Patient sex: M
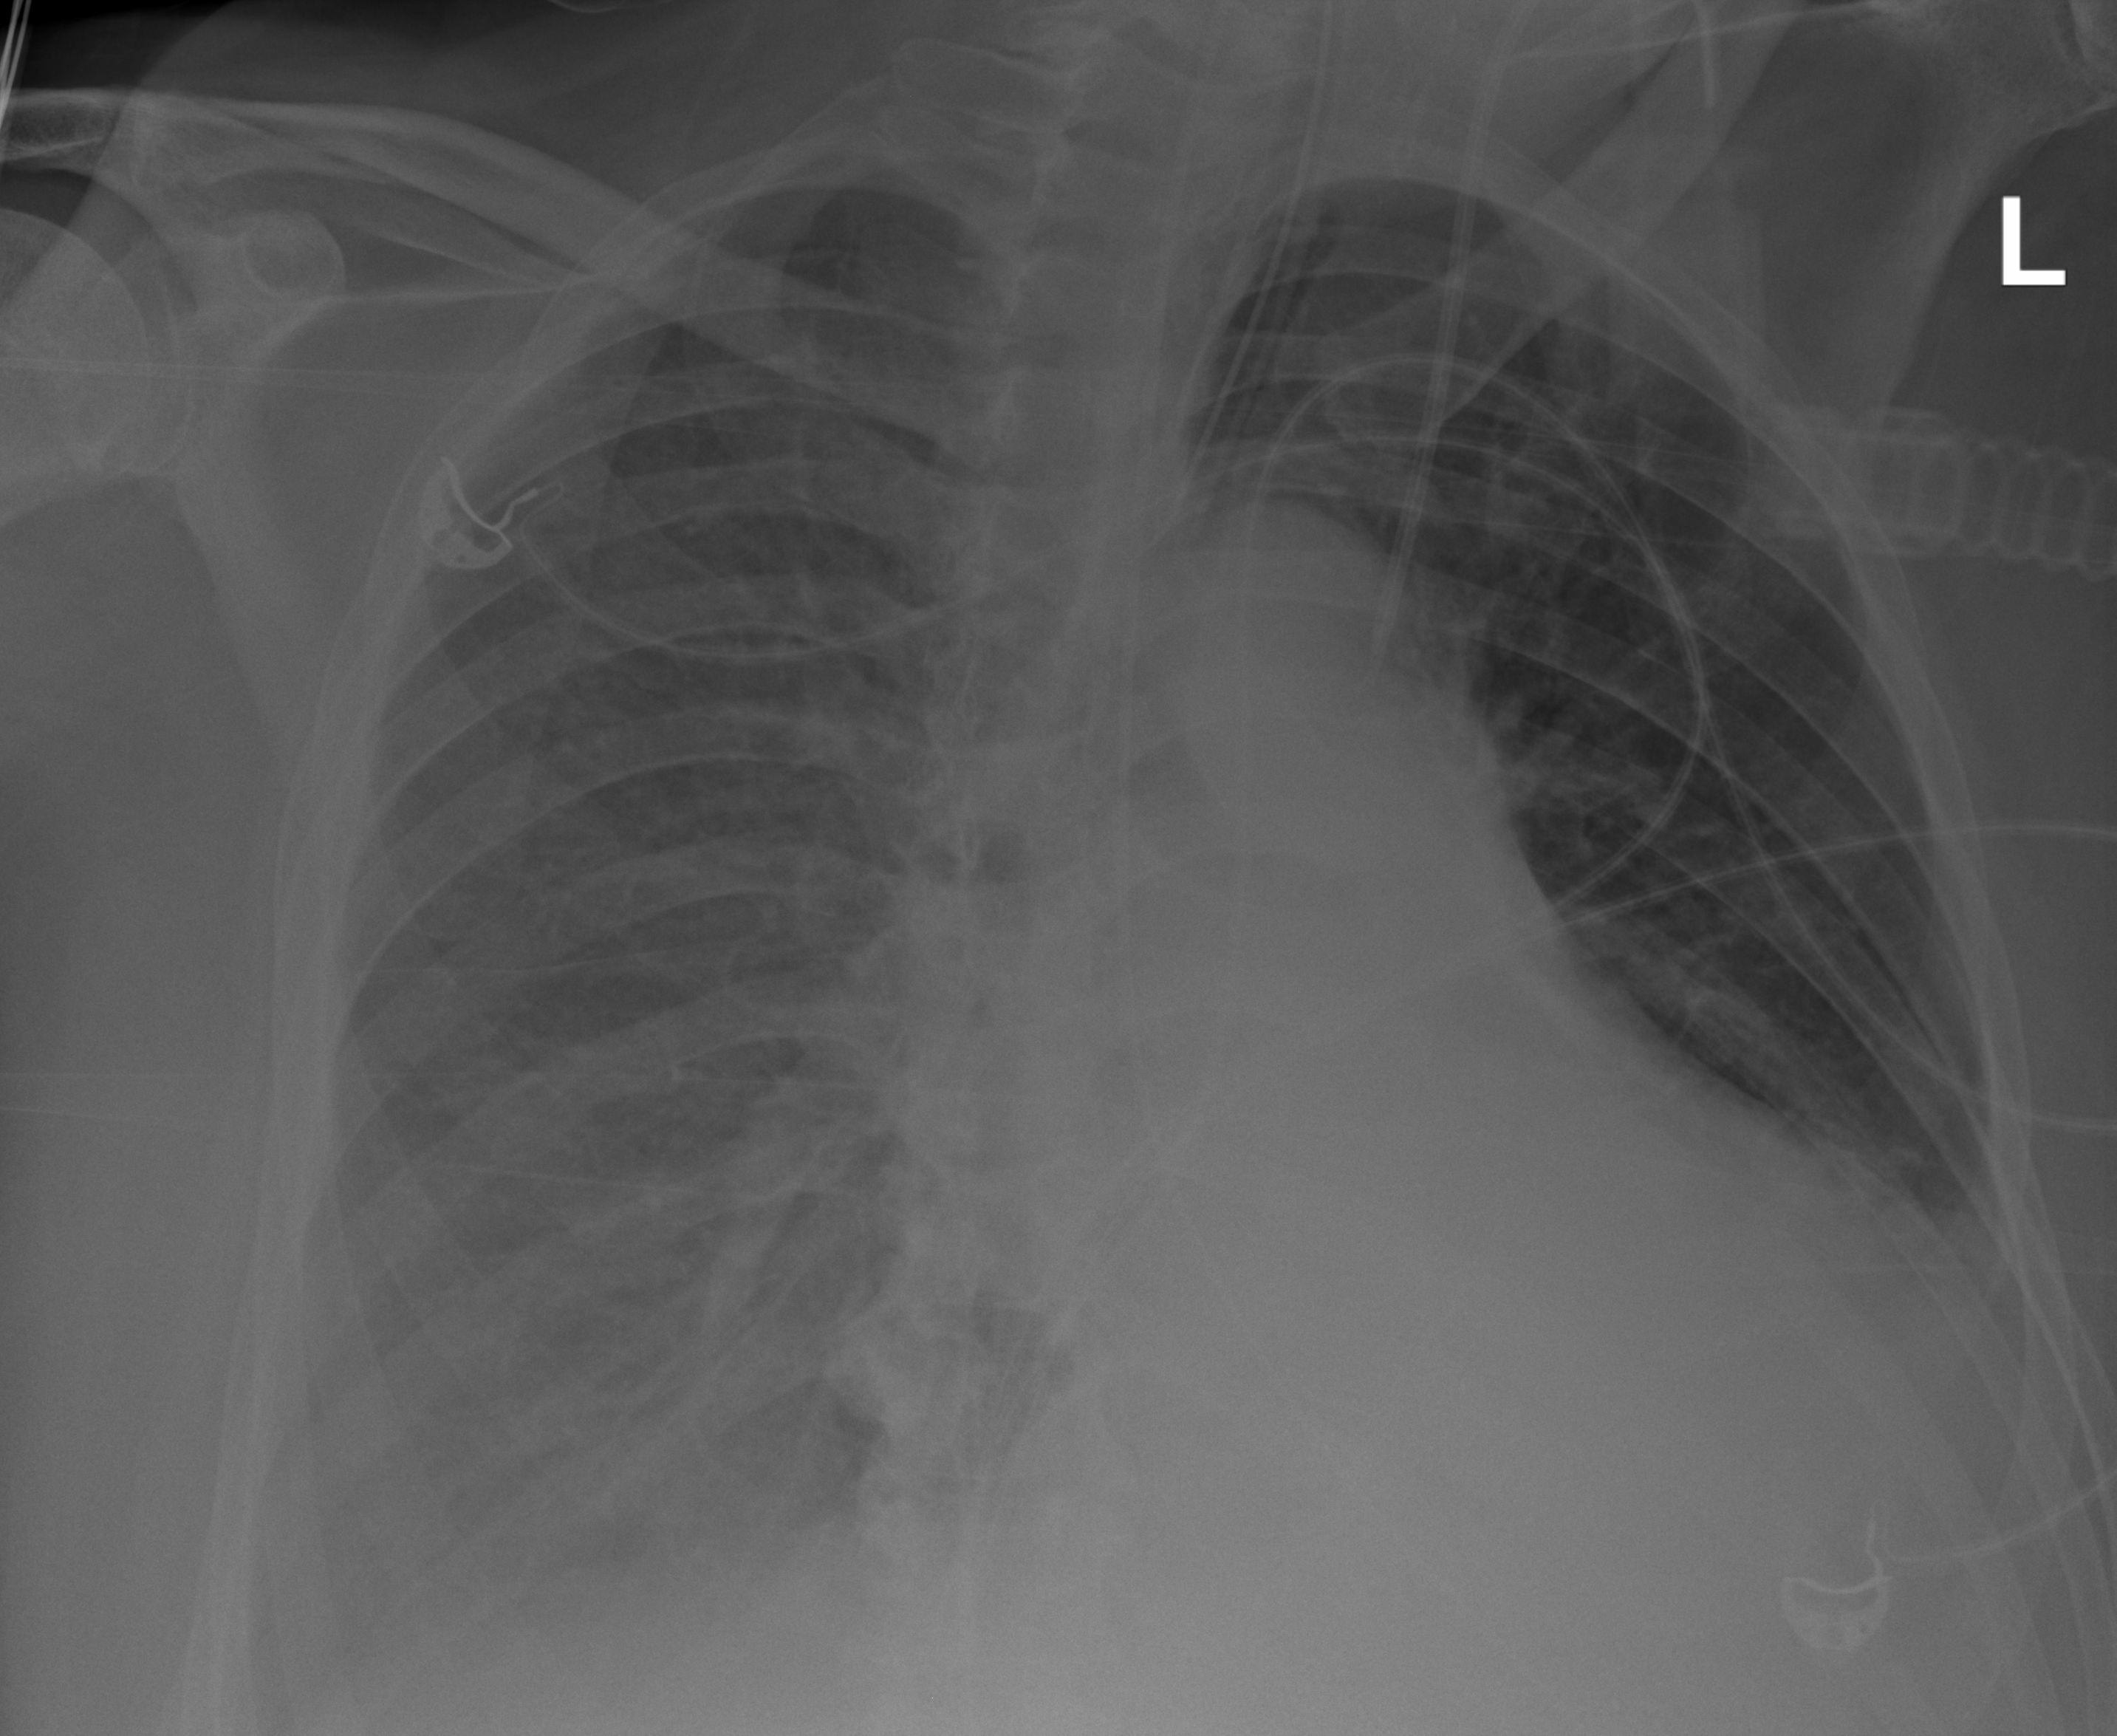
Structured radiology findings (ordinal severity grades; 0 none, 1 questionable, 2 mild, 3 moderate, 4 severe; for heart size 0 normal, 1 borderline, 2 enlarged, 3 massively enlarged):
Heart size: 2
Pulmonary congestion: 1
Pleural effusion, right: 3
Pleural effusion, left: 2
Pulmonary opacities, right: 0
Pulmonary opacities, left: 0
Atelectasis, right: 3
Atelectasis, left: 2